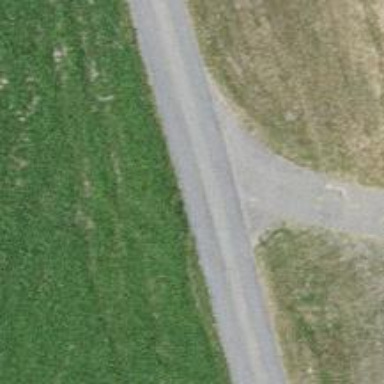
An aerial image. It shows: Well-maintained track road of grade 1.